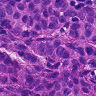
Metastatic tissue present: yes